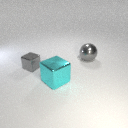
small gray metal cube to the left of large gray metal sphere